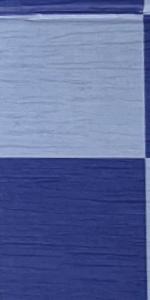
Label: Empty